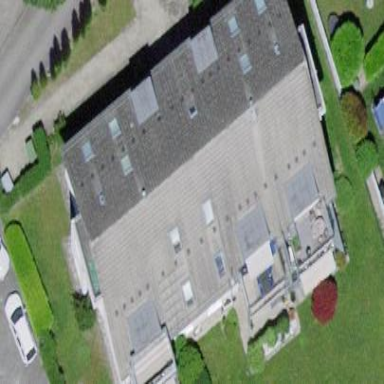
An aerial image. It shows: Gabled building.